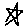
Label: star